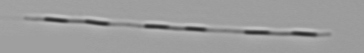
Label: Leptocylindrus